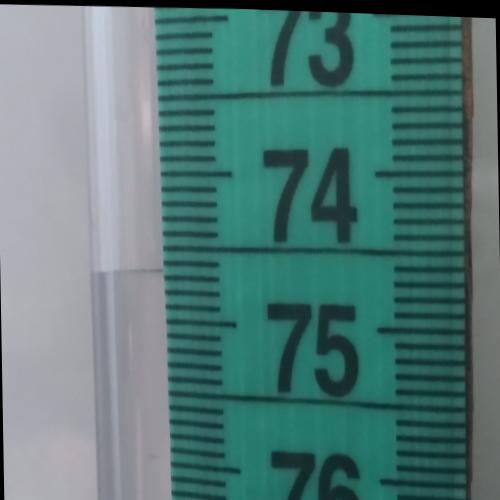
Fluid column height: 74.7 cm